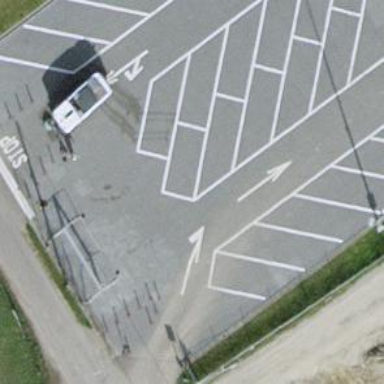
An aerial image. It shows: Parking aisle made of paving stones.